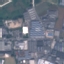
Label: Industrial